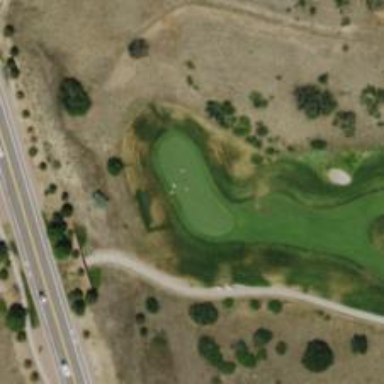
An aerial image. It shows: Golf hole.